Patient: sex F, age 61
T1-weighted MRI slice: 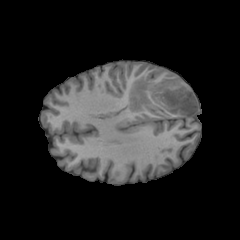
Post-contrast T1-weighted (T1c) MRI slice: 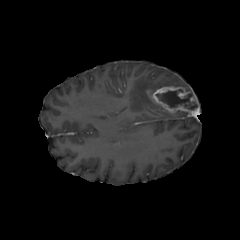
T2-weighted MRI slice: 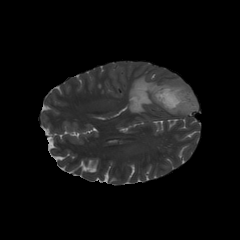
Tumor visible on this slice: yes
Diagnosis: Glioblastoma, IDH-wildtype
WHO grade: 4